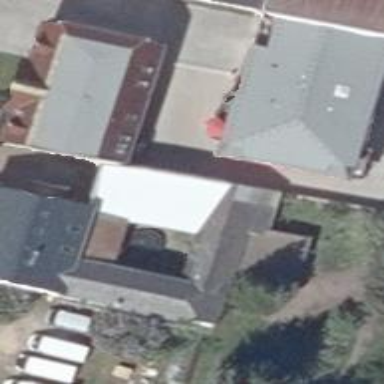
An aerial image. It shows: Shed building.